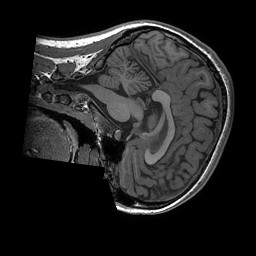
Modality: T1w
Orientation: sagittal
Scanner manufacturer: ge
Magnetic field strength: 3 T
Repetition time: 0.008156 s
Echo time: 0.00318 s